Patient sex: M
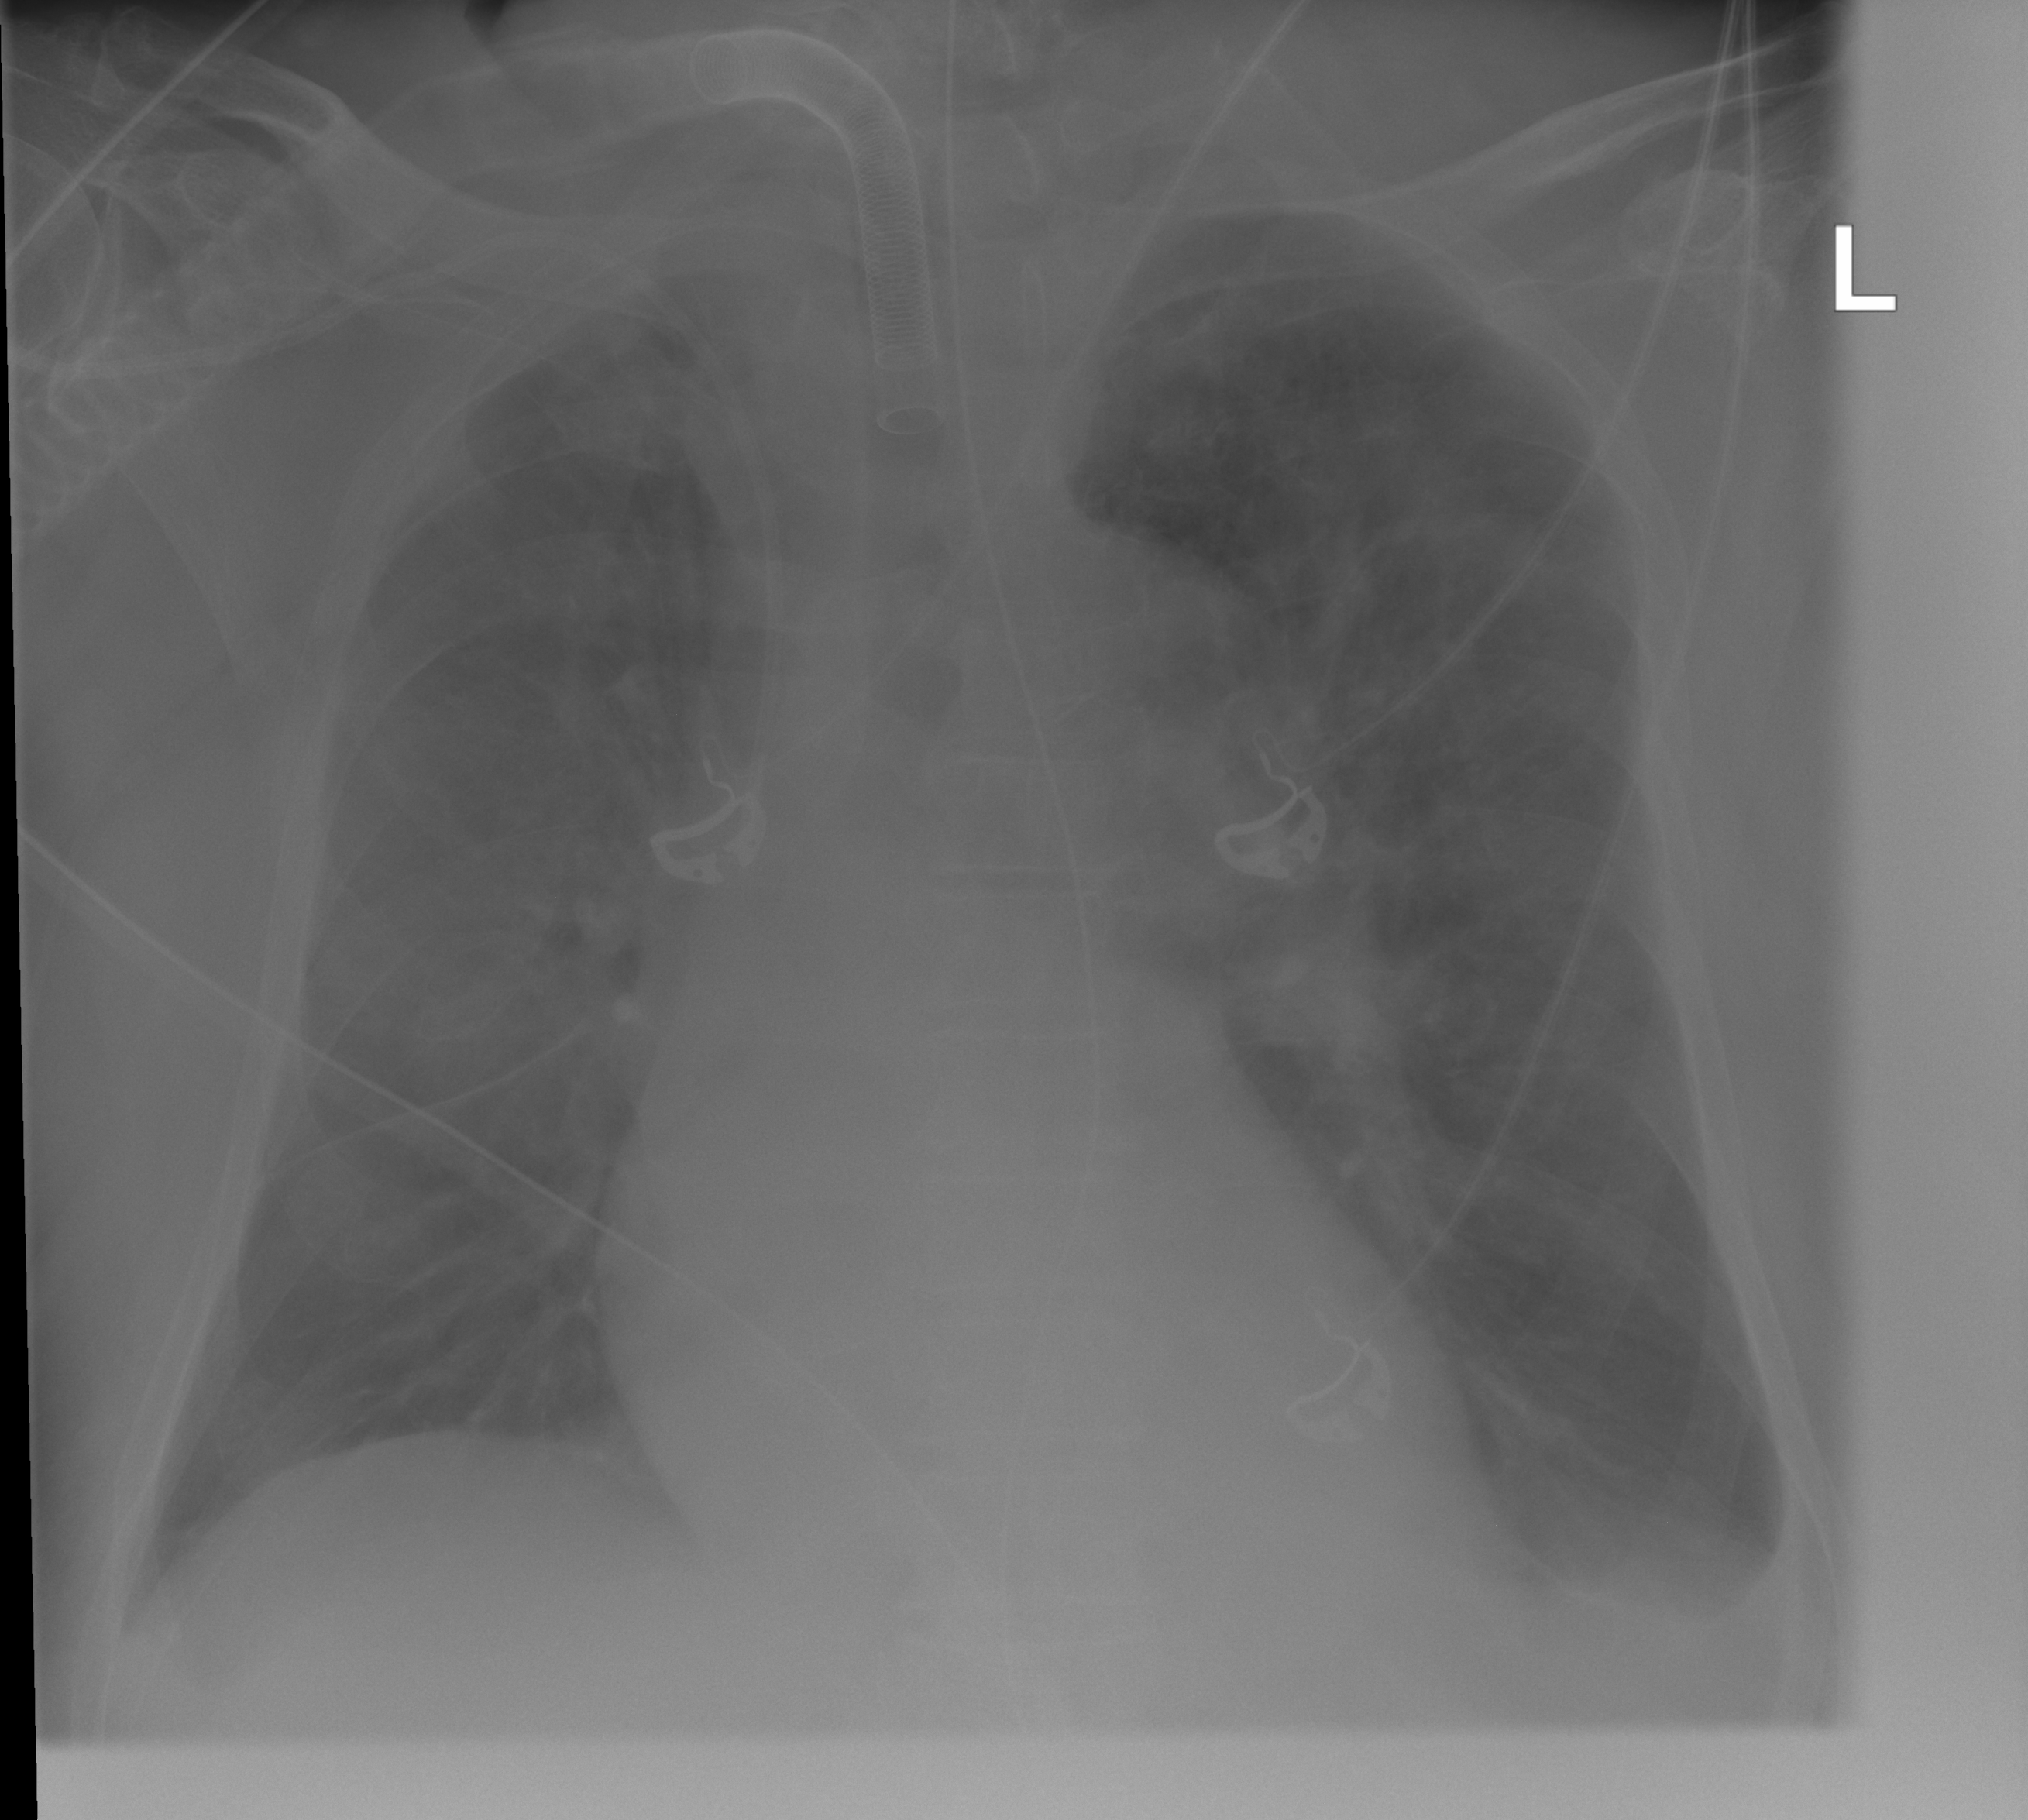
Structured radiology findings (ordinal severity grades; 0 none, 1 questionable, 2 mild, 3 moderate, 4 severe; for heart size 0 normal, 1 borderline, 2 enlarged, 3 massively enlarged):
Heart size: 0
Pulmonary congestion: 2
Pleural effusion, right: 0
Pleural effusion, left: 1
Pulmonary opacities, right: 1
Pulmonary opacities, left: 1
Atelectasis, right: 2
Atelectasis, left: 2